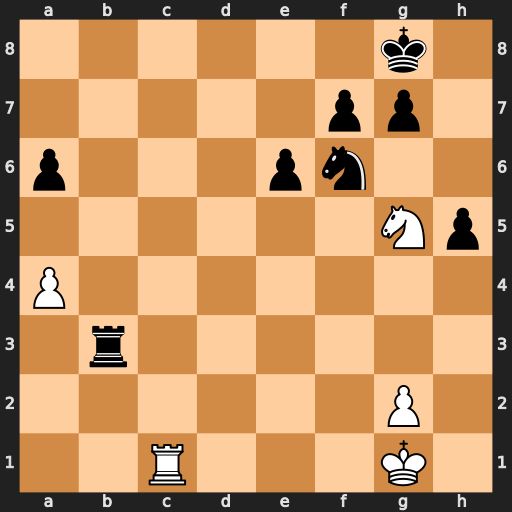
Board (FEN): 6k1/5pp1/p3pn2/6Np/P7/1r6/6P1/2R3K1
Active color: w
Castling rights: -
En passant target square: -
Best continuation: Rc8+ Ne8 Rxe8#